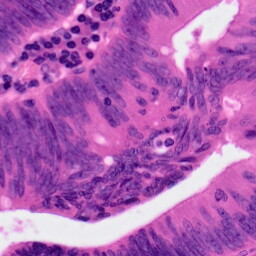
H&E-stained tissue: Colon